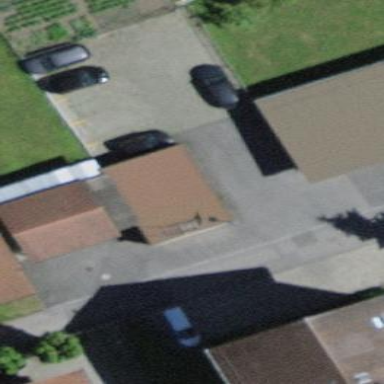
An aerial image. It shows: Garage building.